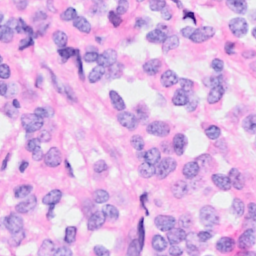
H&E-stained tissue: Breast